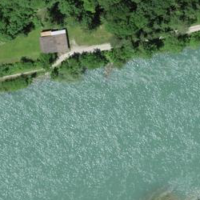
EUNIS habitat code: 15
Species observed at this site:
Milvus milvus
Ajuga reptans